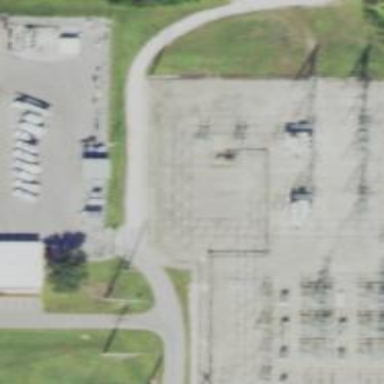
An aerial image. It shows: Switch used for power control.